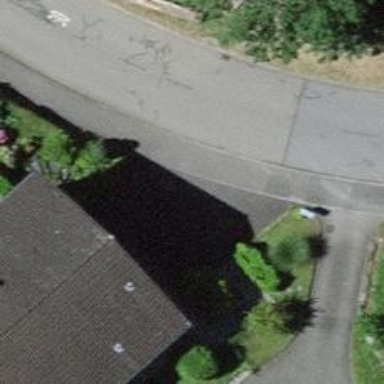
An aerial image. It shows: Sidewalk along the footway.